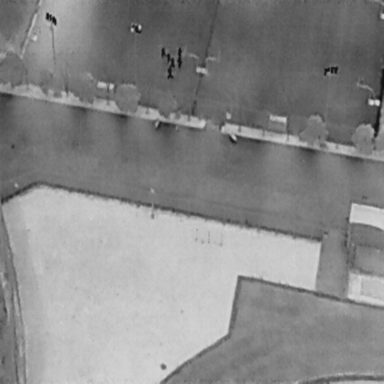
There are six People in the infrared image.